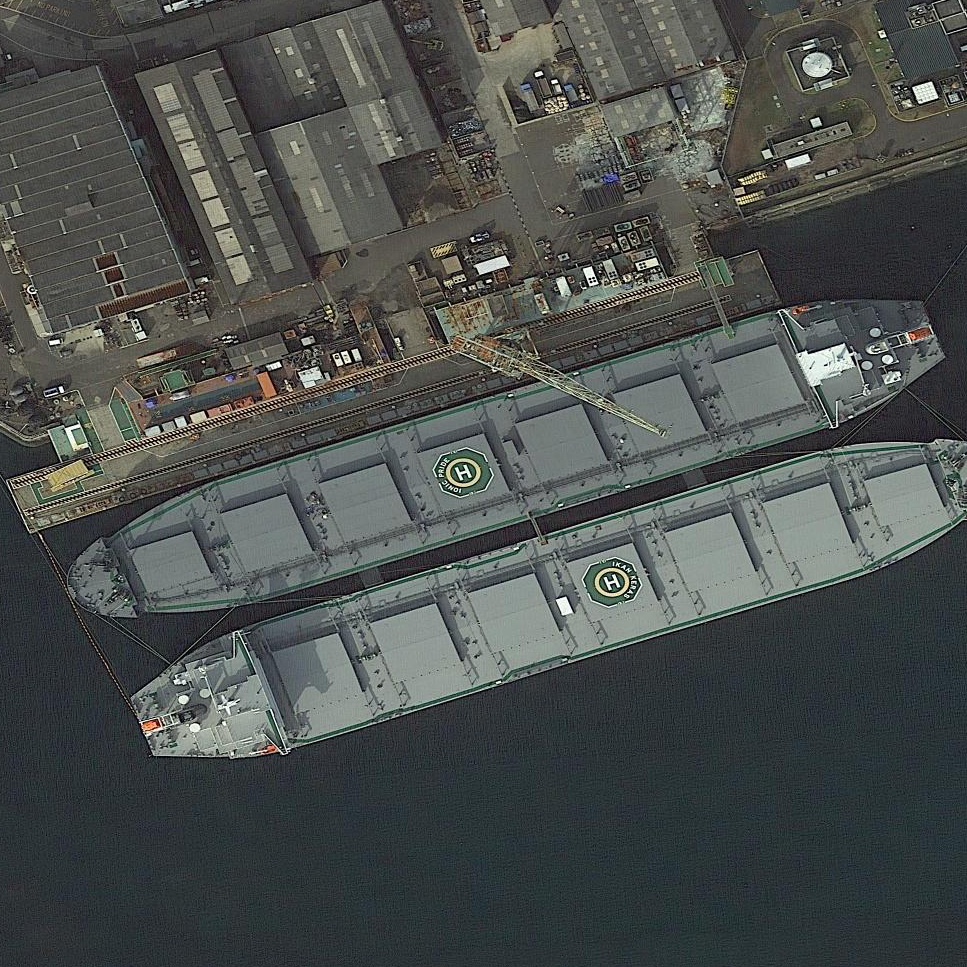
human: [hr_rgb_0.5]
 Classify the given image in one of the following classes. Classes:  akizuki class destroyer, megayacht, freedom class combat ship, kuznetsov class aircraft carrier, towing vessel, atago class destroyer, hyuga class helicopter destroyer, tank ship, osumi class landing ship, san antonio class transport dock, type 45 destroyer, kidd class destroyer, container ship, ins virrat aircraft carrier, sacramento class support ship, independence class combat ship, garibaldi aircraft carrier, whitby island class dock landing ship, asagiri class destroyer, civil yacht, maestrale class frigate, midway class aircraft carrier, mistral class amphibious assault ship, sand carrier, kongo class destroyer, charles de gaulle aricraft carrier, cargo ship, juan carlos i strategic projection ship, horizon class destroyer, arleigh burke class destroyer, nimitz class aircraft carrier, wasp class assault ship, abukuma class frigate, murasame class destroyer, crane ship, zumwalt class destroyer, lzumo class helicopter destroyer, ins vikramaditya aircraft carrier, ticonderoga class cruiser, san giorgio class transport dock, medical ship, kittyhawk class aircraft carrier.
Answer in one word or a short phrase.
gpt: Cargo ship